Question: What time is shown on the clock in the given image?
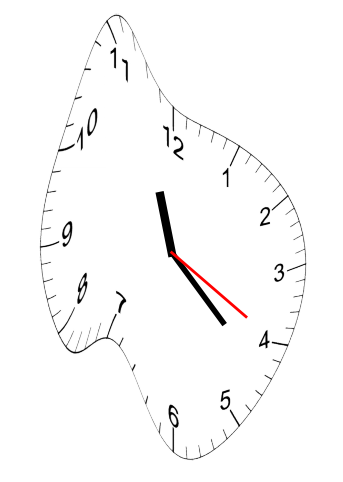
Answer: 11:22:20